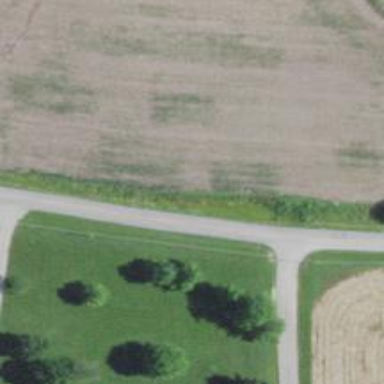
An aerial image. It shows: Tertiary road.